Question: Currently I have an upper overlay image over a camera surface view.
I would like to do is only output the part of photo that is overlapped with upper layer. So Far I can merge the two image , that means , the overlap layer is on top of the camera view. But how can I get only the overlay part is in output? Thanks
'''
public void onPictureTaken(byte[] data, Camera camera) {
Bitmap resizedBottom;
Bitmap resizedTop;
BitmapFactory.Options options=new BitmapFactory.Options();
options.inSampleSize = 8;
Bitmap photo=BitmapFactory.decodeByteArray(data, 0, data.length,options);
Matrix matrix = new Matrix();
matrix.postRotate(passDegree);
Bitmap rotatedBitmap = Bitmap.createBitmap(photo, 0, 0,photo.getWidth(), photo.getHeight(), matrix, true);
photo.recycle();
photo = null;
if (h >= w) {
h = w;
} else {
w = h;
}
if (getResources().getConfiguration().orientation == Configuration.ORIENTATION_LANDSCAPE) {
resizedBottom = Bitmap.createScaledBitmap(rotatedBitmap,w,h,false);
resizedTop = Bitmap.createScaledBitmap(topLayer,w,h,false);
} else {
resizedBottom = Bitmap.createScaledBitmap(rotatedBitmap,h,w,false);
resizedTop = Bitmap.createScaledBitmap(topLayer,h,w,false);
}
Canvas c = new Canvas(resizedBottom);
Resources res = getResources();
Drawable drawable1 = new BitmapDrawable(res,resizedBottom);
Drawable drawable2 = new BitmapDrawable(res,resizedTop);
if (res.getConfiguration().orientation == Configuration.ORIENTATION_LANDSCAPE) {
drawable1.setBounds(0, 0, w, h);
drawable2.setBounds(0, 0, w, h);
} else {
drawable1.setBounds(0, 0, h, w);
drawable2.setBounds(0, 0, h, w);
}
drawable1.draw(c);
drawable2.draw(c);
File sdDir = Environment.getExternalStoragePublicDirectory(Environment.DIRECTORY_PICTURES);
// Write to SD Card
String fileName = String.format(sdDir+"/%d.jpg", System.currentTimeMillis());
OutputStream os = null;
try {
os = new FileOutputStream(fileName);
resizedBottom.compress(Bitmap.CompressFormat.PNG, 50, os);
} catch(IOException e) {
e.printStackTrace();
}
Log.i("test", "onPictureTaken - jpeg");
resetCam();
}
'''

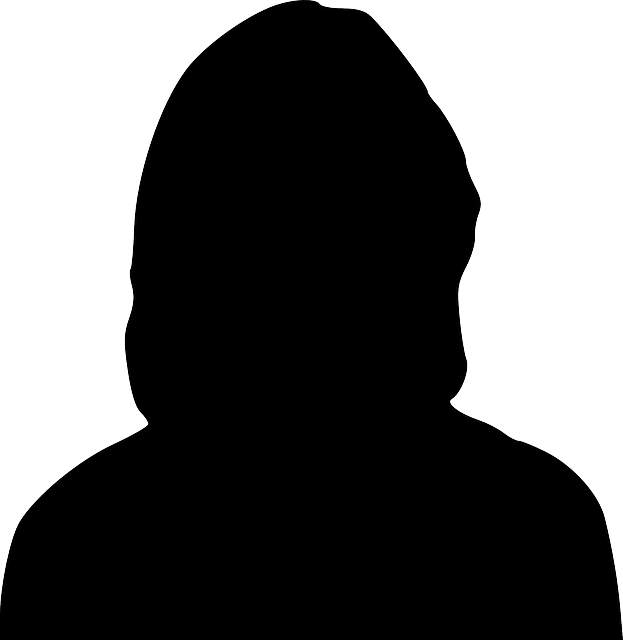
Answer: Spent an afternoon, at the end there is solution , it turn out easier than I thought:
'''
Just
1.Create a temp bitmap to store render result
2.Set PorterDuff.Mode.DST_IN on top layer(In this mode only the overlap area is drawn)
'''
Example code:
'''
Bitmap result = Bitmap.createBitmap(topLayer.getWidth(), topLayer.getHeight(), Config.ARGB_8888);
Canvas mCanvas = new Canvas(result);
Paint paint = new Paint(Paint.ANTI_ALIAS_FLAG);
paint.setXfermode(new PorterDuffXfermode(PorterDuff.Mode.DST_IN));
mCanvas.drawBitmap(resizedBottom, 0, 0, null);
mCanvas.drawBitmap(topLayer, 0, 0, paint);
paint.setXfermode(null);
'''
Further reading about PorterDuff Mode:
<URL>